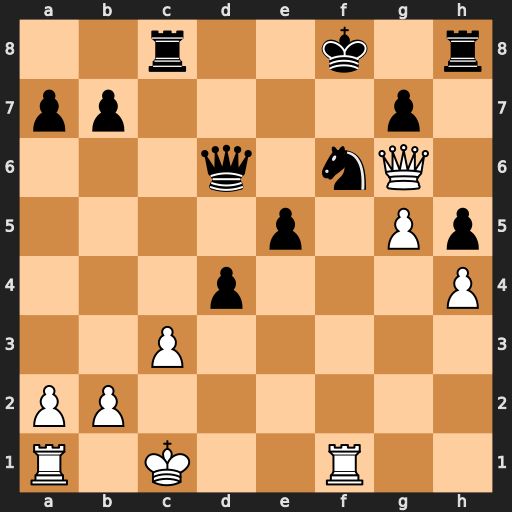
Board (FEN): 2r2k1r/pp4p1/3q1nQ1/4p1Pp/3p3P/2P5/PP6/R1K2R2
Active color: w
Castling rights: -
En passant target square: -
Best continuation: gxf6 gxf6 Rxf6+ Qxf6 Qxf6+